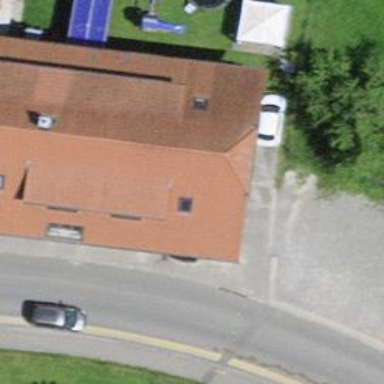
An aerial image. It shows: Convenience shop.